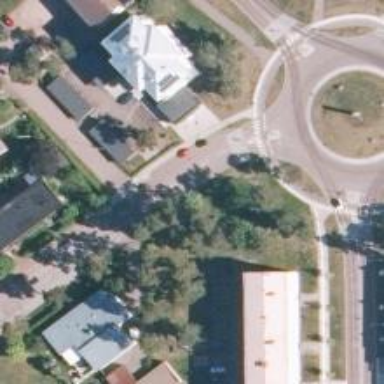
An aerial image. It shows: Residential road with separate sidewalk.